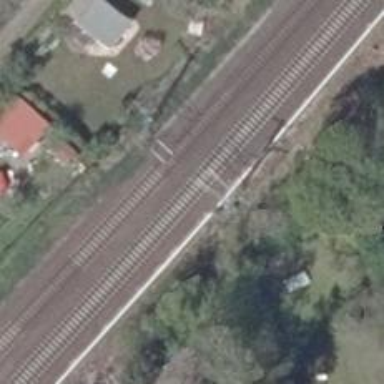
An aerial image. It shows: Railway milestone with catenary mast.